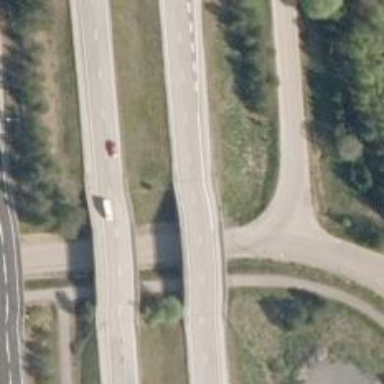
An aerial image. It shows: Bridge over motorway.